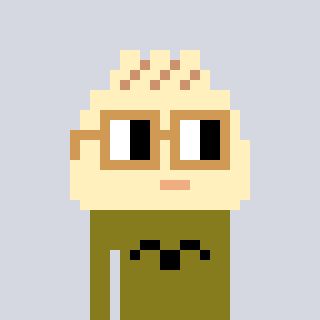
a pixel art character with square brown glasses, a porkbao-shaped head and a gunk-colored body on a cool background